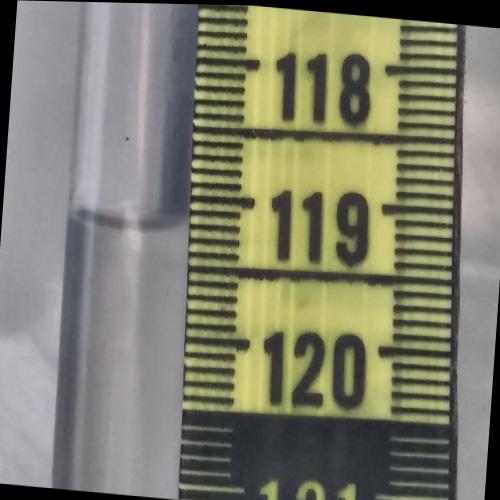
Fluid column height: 119.2 cm